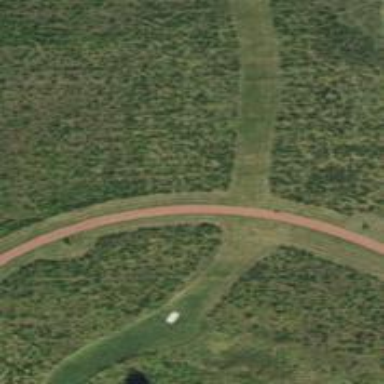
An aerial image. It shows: Disc golf basket.